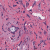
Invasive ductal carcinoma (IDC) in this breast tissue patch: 1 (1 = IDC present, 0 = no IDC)